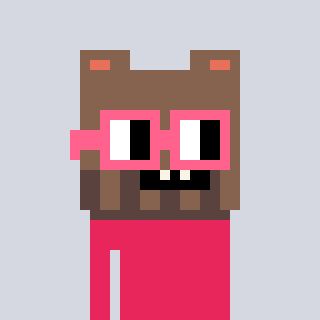
a pixel art character with square pink glasses, a bear-shaped head and a redpinkish-colored body on a cool background